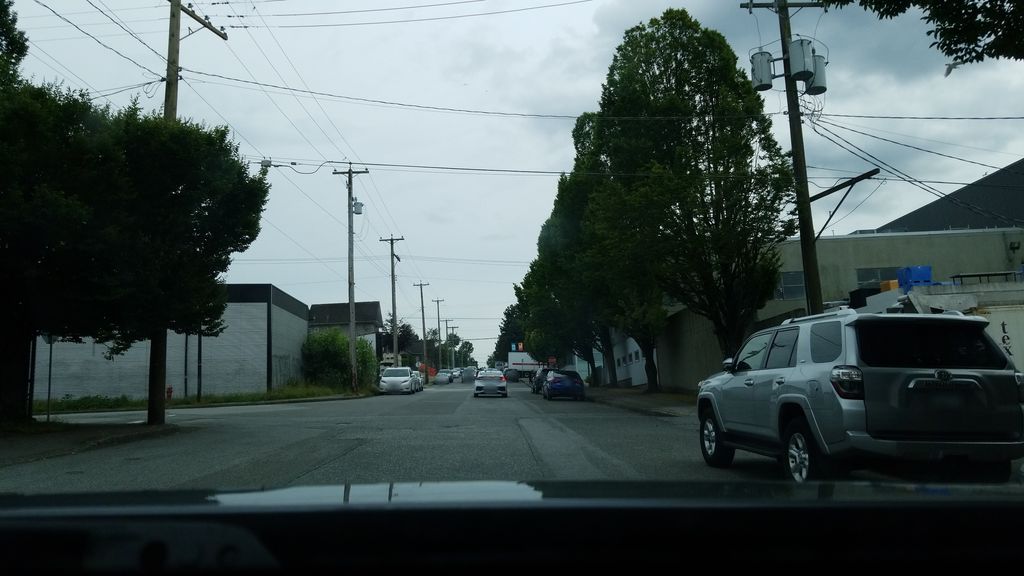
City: vancouver